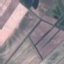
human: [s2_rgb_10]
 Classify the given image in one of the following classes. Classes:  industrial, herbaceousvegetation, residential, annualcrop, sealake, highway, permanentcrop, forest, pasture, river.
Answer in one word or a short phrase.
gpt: AnnualCrop